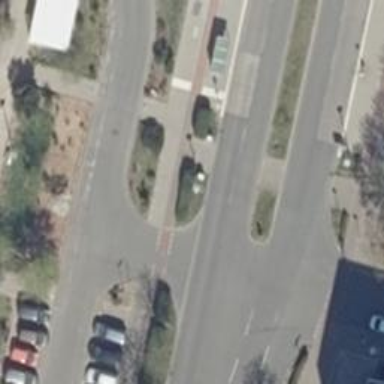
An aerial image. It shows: Unmarked road crossing.